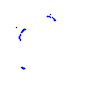
Particle: proton